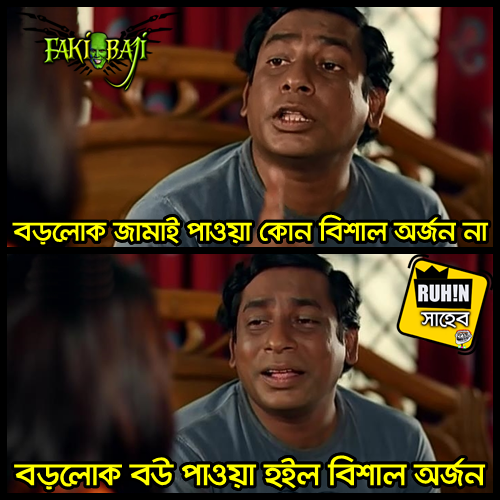
Caption: বড়লোক জামাই পাওয়া কোন বিশাল অর্জন না বড়লোক বউ পাওয়া হইল বিশাল অর্জন
Label: non-hate